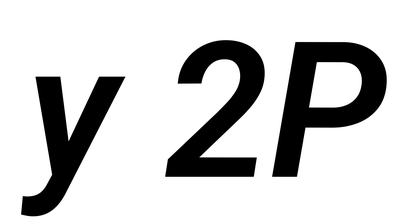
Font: Roboto-Italic_SemiBold_Italic